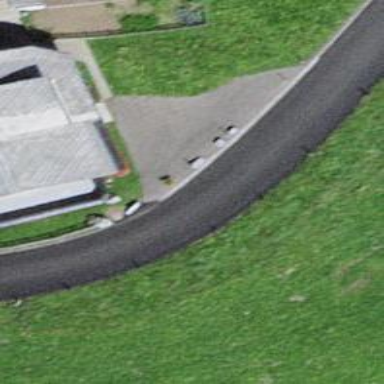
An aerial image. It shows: Asphalt road in residential area.